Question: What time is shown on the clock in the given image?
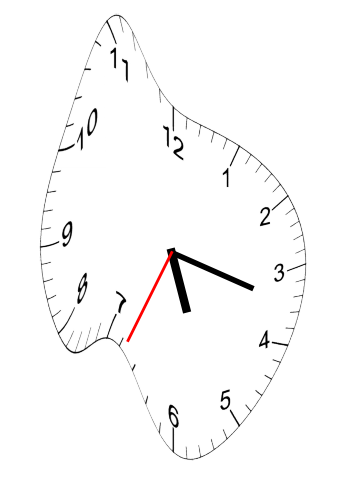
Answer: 05:17:34